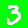
Digit: 3